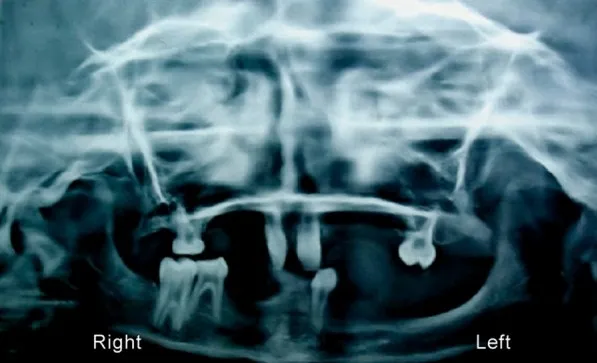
Preoperative orthopantograph.
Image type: radiology (x_ray)